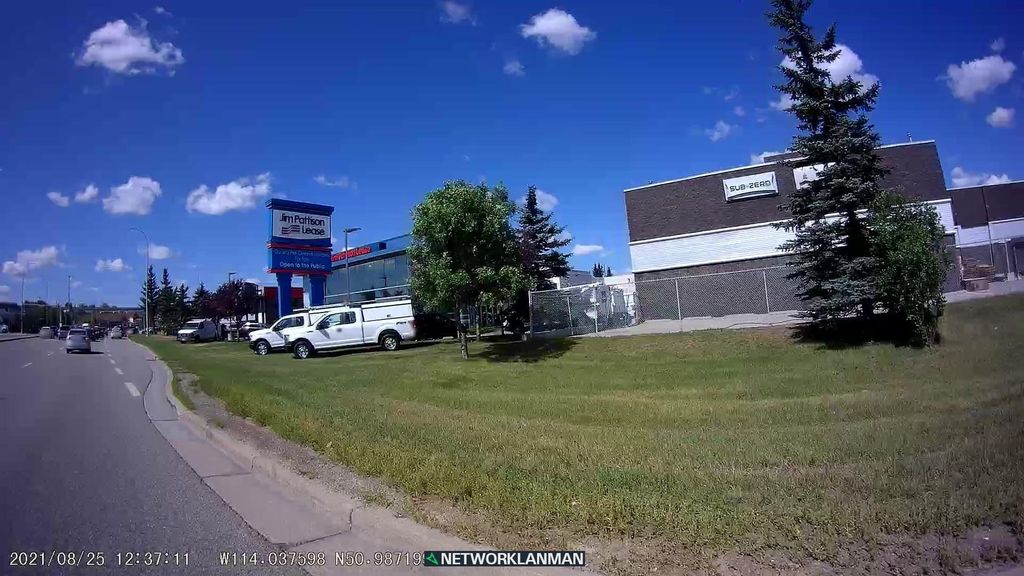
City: calgary